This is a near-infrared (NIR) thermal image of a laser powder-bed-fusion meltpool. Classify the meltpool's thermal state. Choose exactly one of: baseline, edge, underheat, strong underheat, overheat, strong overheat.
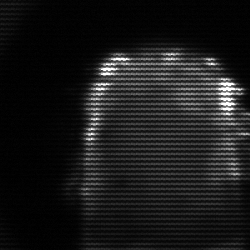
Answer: baseline